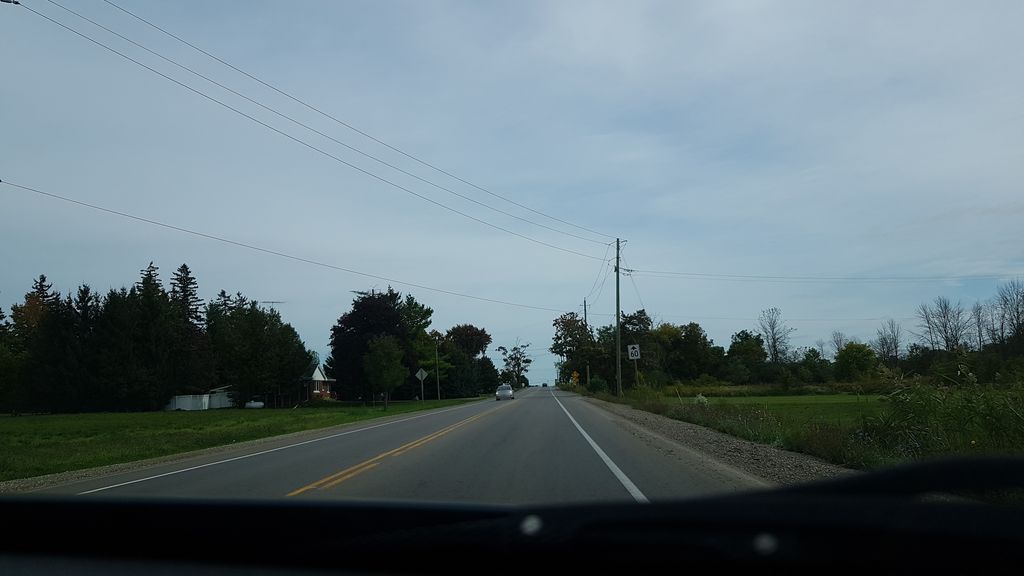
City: kitchener-waterloo